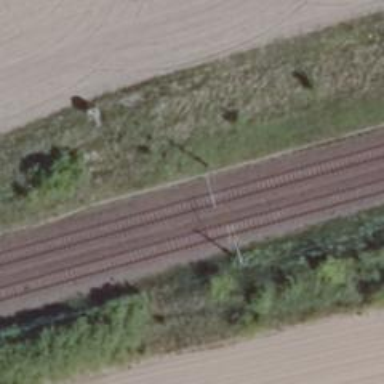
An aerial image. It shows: Milestone along the railway track with catenary mast.